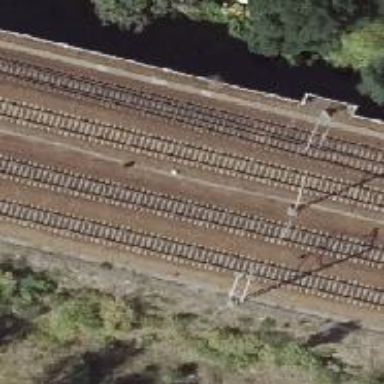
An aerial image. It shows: Railway signal.